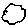
Label: cloud